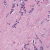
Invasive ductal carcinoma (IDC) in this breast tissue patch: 1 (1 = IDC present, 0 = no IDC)